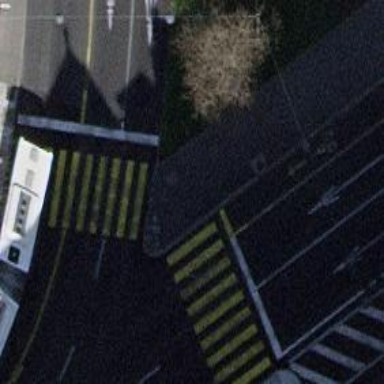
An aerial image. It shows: Kerb serving as barrier.